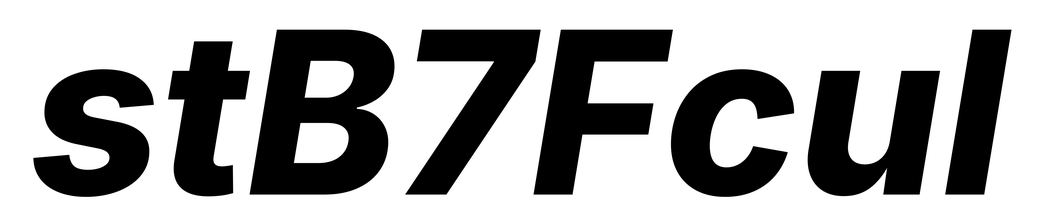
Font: Inter-Italic_ExtraBold_Italic